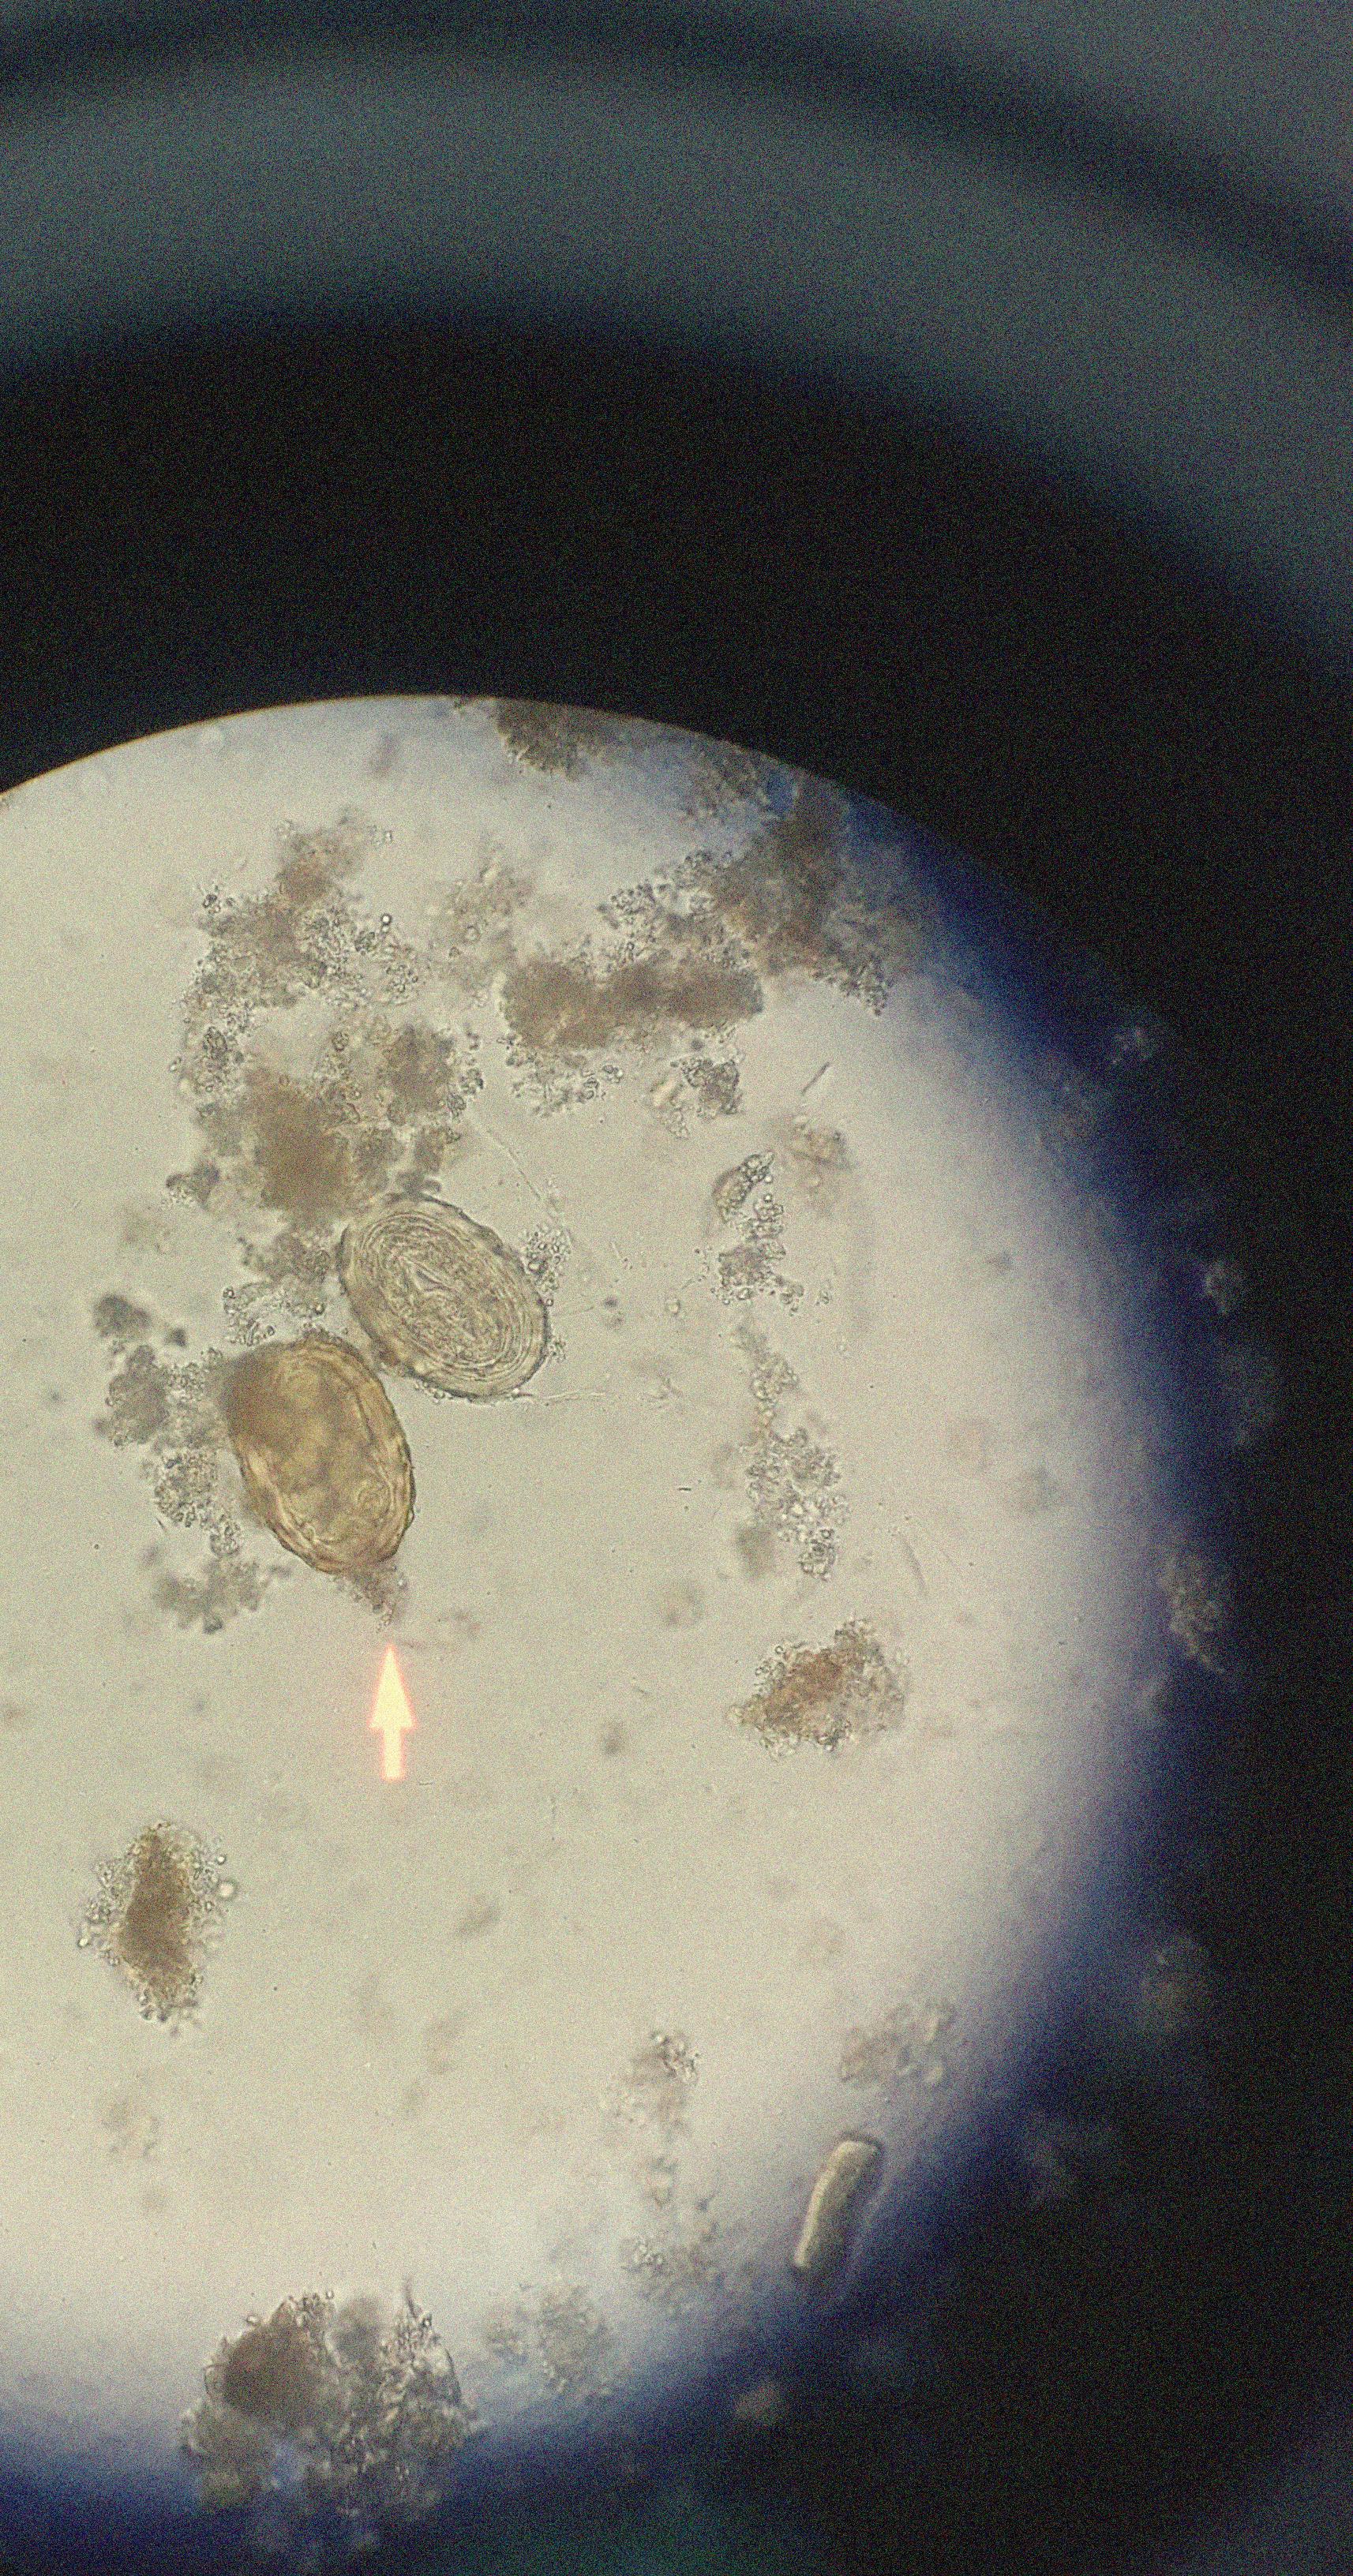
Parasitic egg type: Ascaris lumbricoides